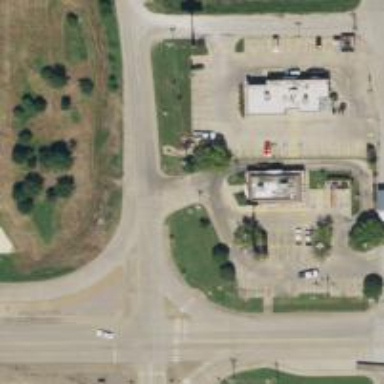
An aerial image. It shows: Secondary road with frontage road.